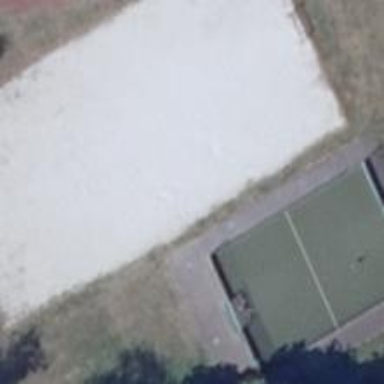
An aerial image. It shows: Pitch for leisure activities.